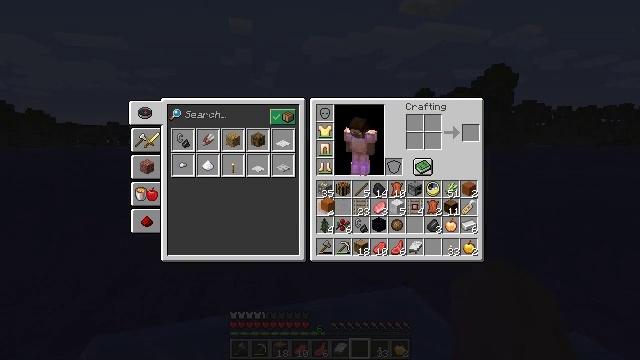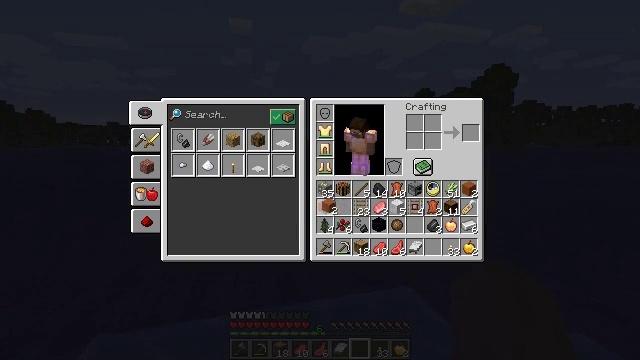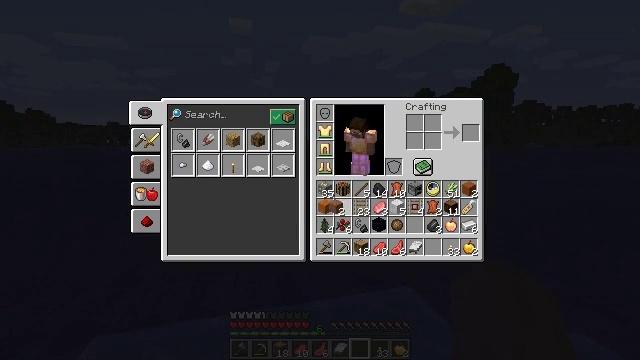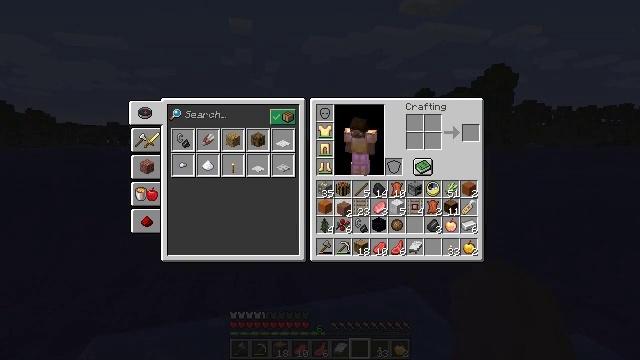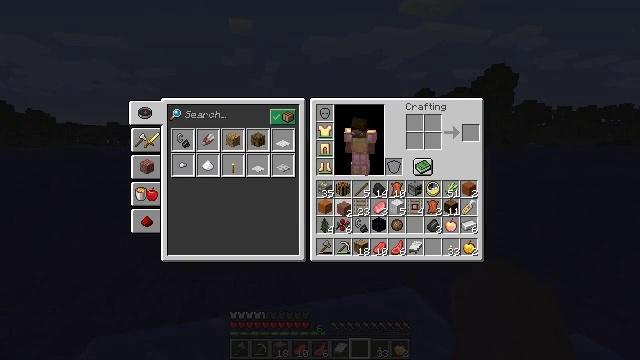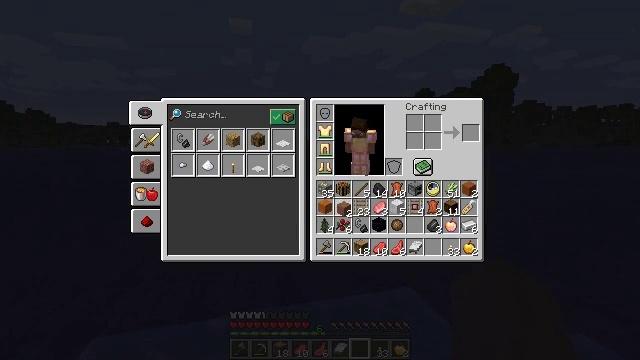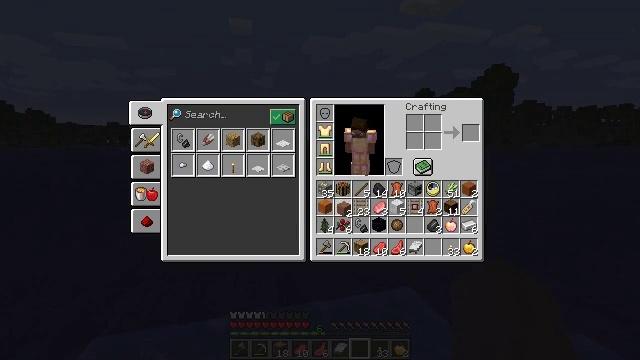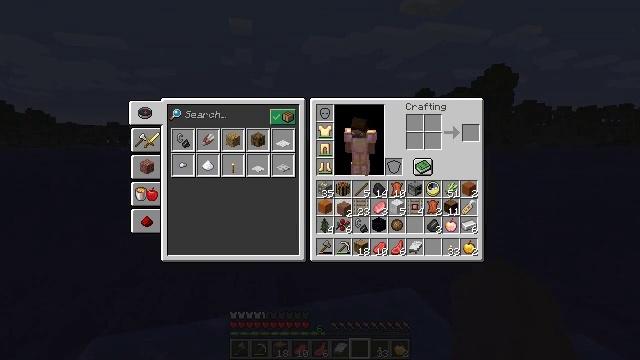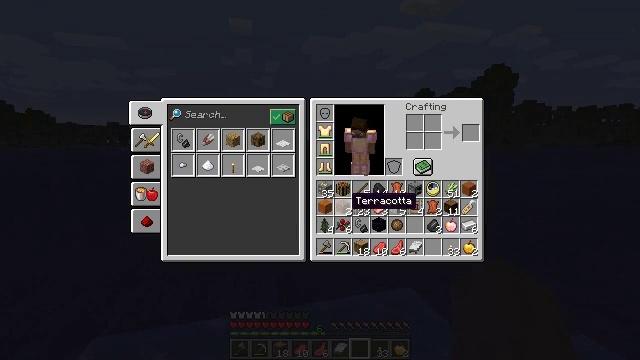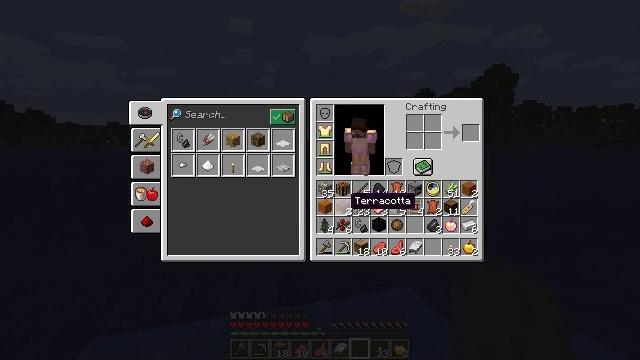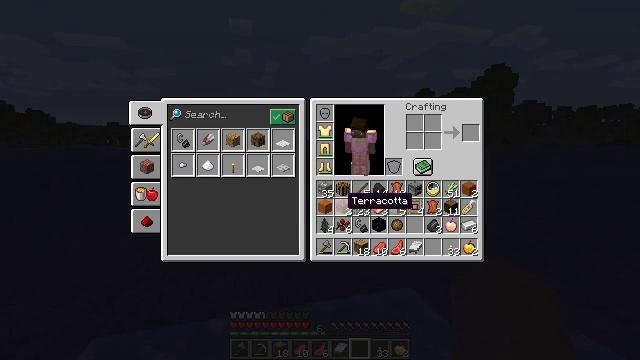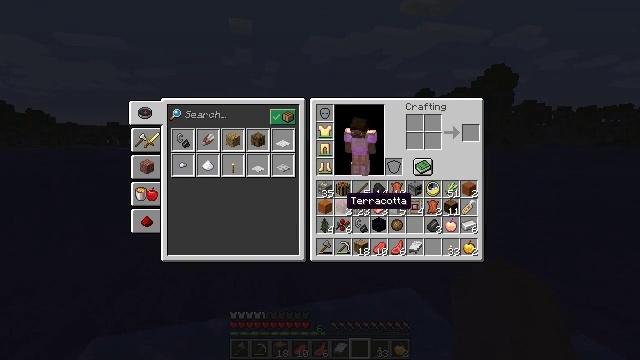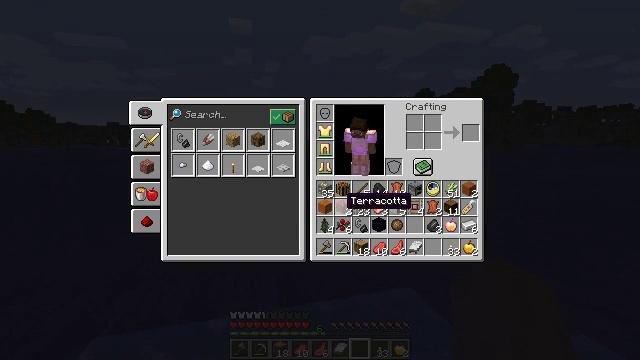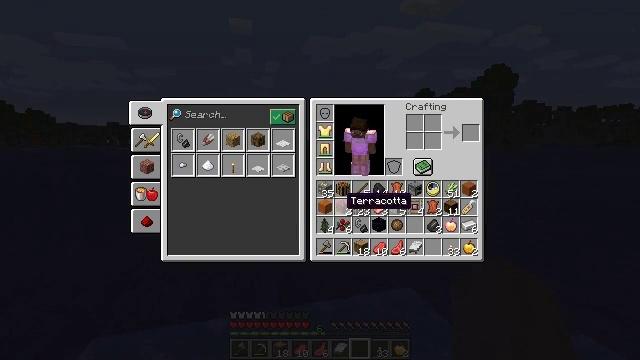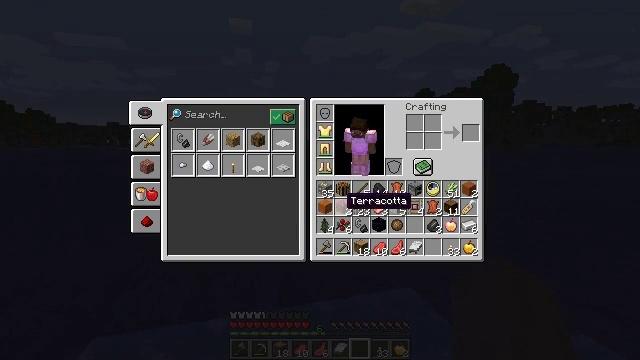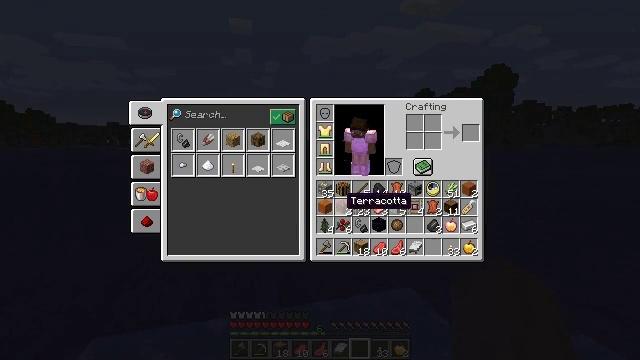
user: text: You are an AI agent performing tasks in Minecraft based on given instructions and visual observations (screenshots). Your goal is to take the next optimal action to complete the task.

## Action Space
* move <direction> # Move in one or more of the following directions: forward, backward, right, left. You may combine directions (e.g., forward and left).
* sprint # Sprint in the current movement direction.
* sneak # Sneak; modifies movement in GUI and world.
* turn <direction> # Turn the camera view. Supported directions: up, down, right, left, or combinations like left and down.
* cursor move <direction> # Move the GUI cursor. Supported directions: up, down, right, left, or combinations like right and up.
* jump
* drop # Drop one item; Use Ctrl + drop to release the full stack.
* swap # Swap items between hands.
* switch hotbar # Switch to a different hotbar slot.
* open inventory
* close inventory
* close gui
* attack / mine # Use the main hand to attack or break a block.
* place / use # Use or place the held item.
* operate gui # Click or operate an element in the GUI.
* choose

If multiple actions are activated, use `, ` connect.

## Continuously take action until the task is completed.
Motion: motion action
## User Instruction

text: Remove terracotta from the inventory.
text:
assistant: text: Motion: sprint
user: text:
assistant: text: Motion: sprint, cursor move right
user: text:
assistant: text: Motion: sprint, cursor move right
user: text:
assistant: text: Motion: sprint
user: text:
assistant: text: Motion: operate gui
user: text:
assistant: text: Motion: operate gui
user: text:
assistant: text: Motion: operate gui
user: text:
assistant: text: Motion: no_op
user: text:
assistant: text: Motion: no_op
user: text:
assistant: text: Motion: no_op
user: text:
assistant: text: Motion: no_op
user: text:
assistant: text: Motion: no_op
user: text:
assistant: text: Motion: sneak
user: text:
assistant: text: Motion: sneak
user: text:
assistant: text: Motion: sneak
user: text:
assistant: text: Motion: sneak, operate gui
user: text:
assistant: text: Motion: sneak, operate gui
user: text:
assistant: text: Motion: sneak, operate gui
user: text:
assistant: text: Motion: sneak
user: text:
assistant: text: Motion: sneak
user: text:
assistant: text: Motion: close inventory
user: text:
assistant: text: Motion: close inventory
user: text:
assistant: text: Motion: turn up, close inventory
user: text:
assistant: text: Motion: move forward, turn up
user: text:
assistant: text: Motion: move forward
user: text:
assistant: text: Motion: move forward, sprint
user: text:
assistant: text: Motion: move forward, sprint
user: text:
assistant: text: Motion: move forward, sprint
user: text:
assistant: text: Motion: move forward, sprint
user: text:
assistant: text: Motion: move forward, sprint